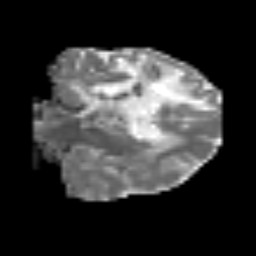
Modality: MD
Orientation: coronal
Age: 58
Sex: male
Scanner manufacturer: siemens
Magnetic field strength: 3 T
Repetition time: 3.2 s
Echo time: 0.081 s